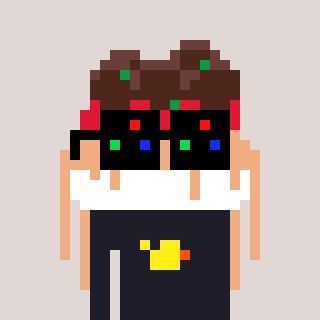
a pixel art character with square black sunglasses, a spaghetti-shaped head and a grayscale-colored body on a warm background